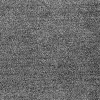
Atmospheric dust classification: dusty